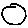
Label: circle